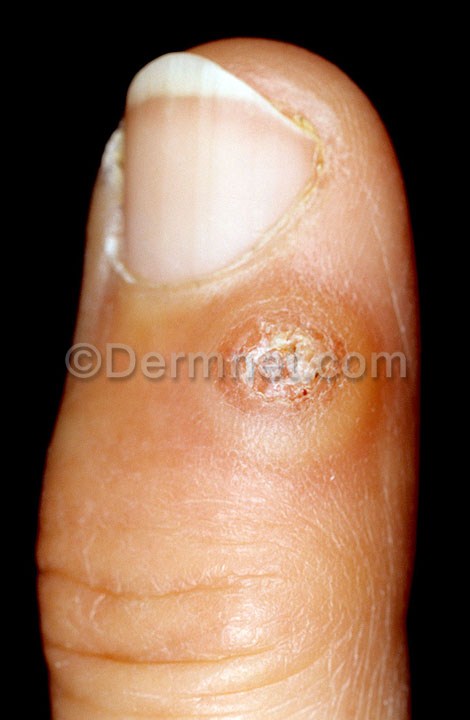
Disease: Nail Fungus and other Nail Disease